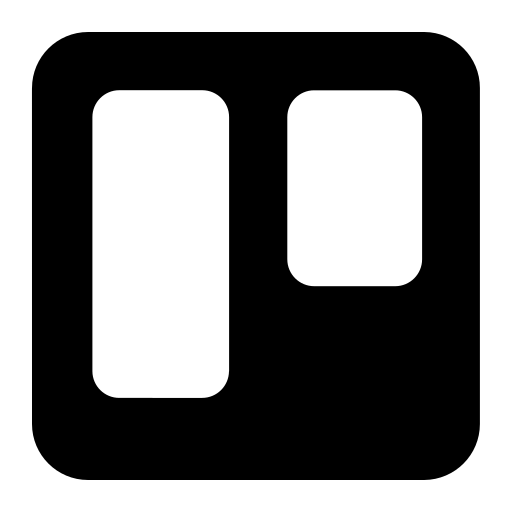
Tags: icon, FontAwesome, fa-icon, brand, trello